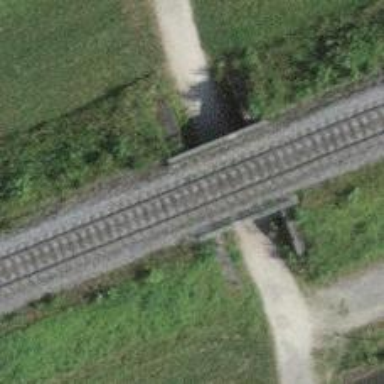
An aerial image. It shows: Single railway track with electrification through contact line.